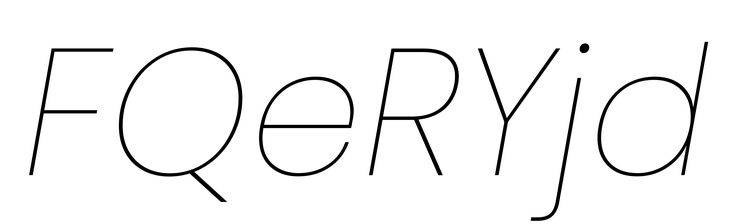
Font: Poppins-ThinItalic